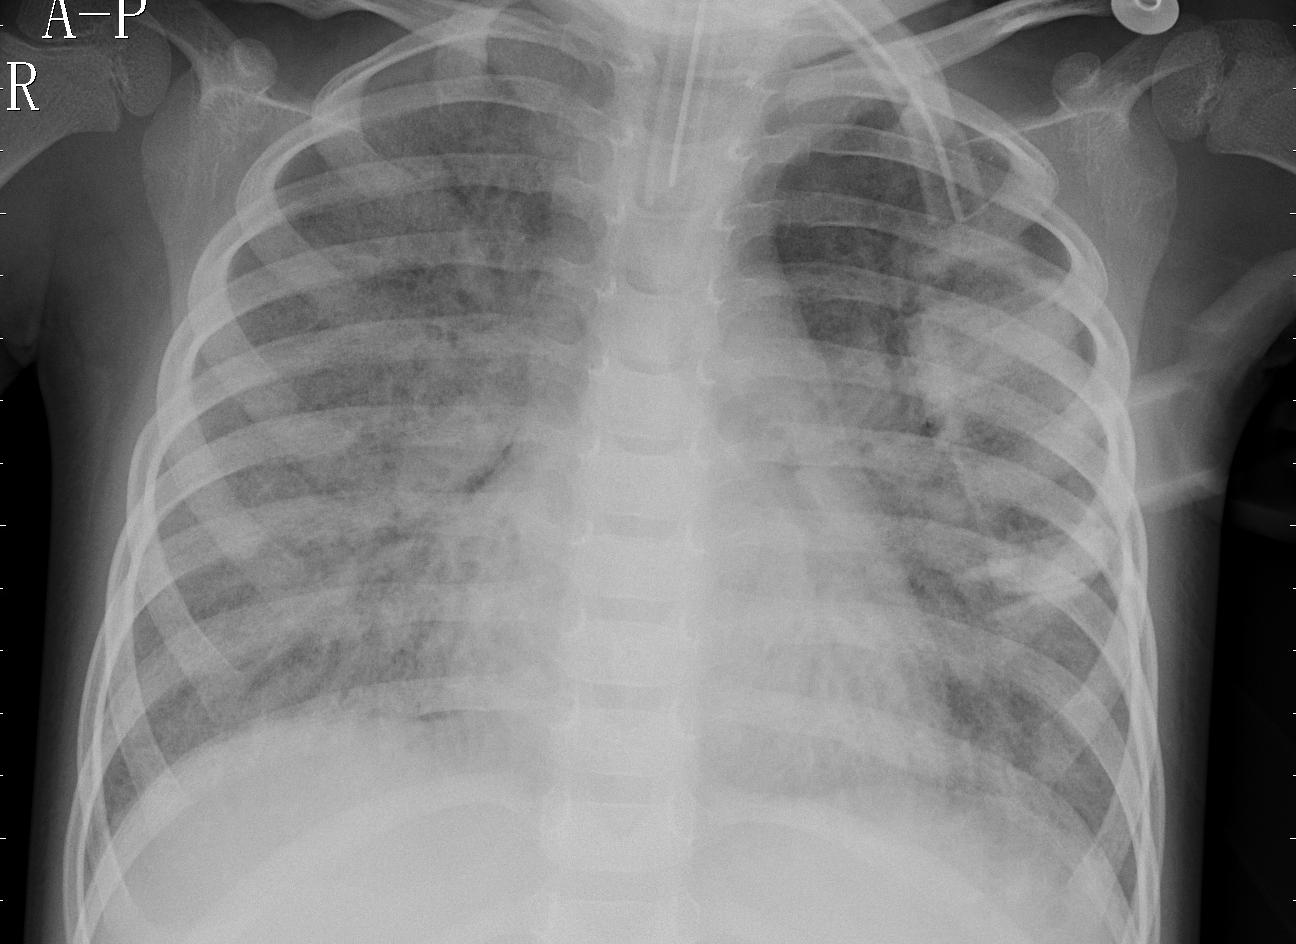
Diagnosis: PNEUMONIA